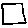
Label: square